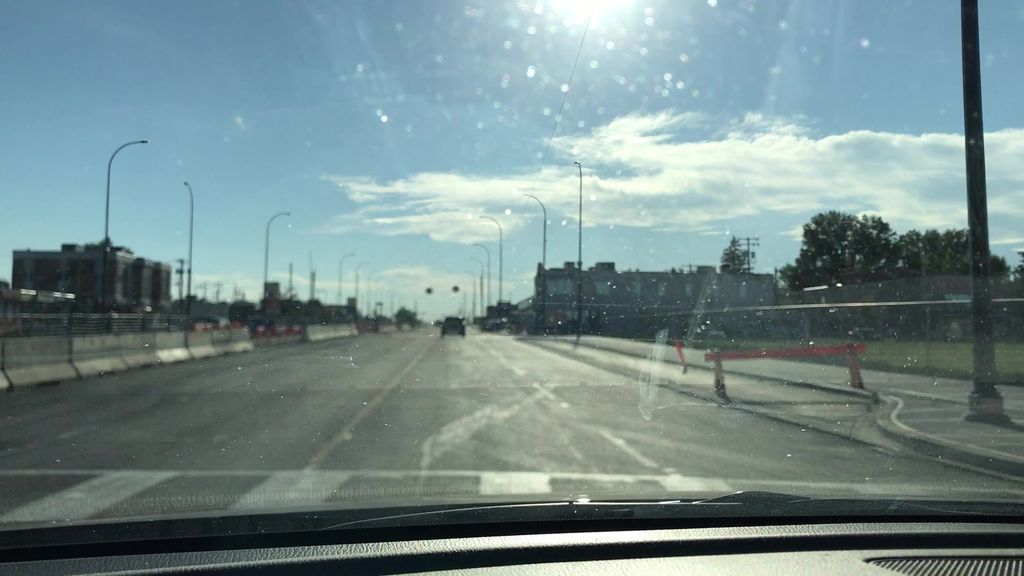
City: calgary